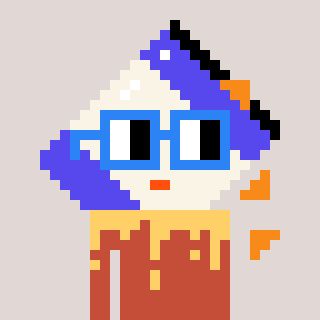
a pixel art character with square blue glasses, a chips-shaped head and a rust-colored body on a warm background